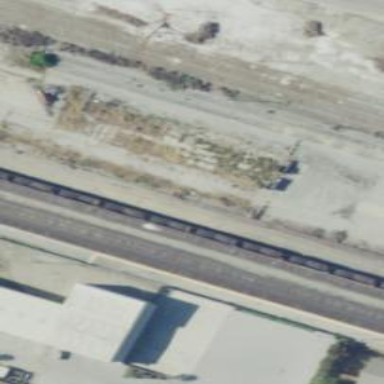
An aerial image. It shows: Railway yard.